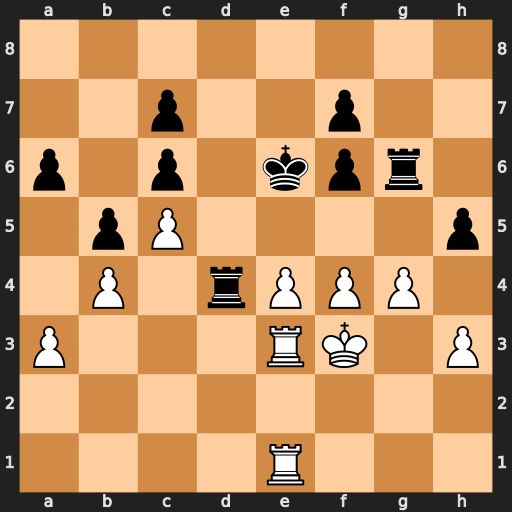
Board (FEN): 8/2p2p2/p1p1kpr1/1pP4p/1P1rPPP1/P3RK1P/8/4R3
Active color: w
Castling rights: -
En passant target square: -
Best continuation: f5+ Ke5 fxg6